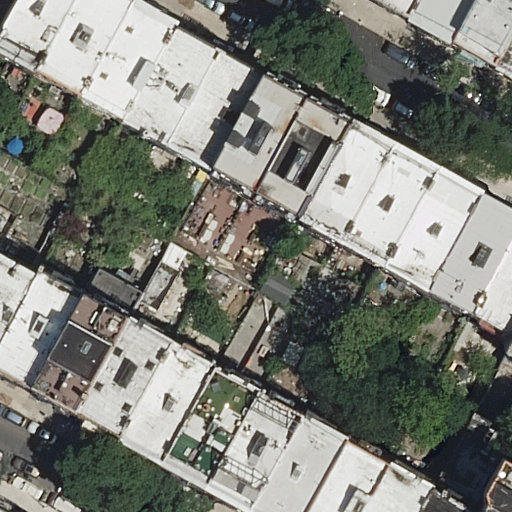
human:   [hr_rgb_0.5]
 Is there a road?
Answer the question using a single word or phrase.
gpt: yes

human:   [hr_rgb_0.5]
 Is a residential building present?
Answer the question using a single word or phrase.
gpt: yes

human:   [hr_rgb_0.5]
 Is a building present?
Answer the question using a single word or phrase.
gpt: yes

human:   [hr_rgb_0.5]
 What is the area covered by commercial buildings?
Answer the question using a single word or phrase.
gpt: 0m2

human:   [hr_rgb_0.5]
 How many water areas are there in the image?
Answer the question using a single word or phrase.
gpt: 0

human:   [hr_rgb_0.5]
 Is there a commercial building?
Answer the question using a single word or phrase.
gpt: no

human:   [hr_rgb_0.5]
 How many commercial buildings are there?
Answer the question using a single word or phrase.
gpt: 0

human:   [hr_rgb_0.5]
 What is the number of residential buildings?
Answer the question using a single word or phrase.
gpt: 29

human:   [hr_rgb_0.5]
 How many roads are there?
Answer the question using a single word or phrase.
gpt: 2

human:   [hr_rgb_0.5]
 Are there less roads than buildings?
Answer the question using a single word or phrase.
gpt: yes

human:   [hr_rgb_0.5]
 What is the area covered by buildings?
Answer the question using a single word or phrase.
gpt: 4236m2

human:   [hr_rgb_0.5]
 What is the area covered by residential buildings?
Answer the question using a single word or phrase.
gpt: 4236m2

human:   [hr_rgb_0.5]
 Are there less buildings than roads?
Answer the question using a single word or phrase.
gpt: no

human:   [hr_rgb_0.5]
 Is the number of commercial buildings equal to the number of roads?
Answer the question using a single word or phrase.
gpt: no

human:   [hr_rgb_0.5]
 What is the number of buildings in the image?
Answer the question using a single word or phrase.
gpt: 29

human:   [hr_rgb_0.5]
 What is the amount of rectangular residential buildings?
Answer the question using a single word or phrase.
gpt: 29

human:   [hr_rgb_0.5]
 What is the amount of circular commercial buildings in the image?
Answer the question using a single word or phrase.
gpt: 0

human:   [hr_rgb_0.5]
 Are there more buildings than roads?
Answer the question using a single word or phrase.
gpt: yes

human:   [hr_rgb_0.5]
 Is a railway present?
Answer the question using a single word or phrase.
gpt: no

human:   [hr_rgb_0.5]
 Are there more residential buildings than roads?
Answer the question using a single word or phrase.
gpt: yes

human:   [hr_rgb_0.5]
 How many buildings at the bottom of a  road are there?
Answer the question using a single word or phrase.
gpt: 21

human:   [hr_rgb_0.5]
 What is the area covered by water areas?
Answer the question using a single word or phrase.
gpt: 0m2

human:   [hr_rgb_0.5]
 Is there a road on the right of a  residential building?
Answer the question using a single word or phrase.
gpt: yes

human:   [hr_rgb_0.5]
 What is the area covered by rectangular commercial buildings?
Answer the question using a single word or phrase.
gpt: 0m2

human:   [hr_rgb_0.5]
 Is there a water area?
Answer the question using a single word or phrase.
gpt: no

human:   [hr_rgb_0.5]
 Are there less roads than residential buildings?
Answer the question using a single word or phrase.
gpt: yes

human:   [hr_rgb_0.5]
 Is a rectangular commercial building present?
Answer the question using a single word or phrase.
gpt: no

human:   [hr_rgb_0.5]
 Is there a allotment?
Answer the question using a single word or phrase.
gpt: no

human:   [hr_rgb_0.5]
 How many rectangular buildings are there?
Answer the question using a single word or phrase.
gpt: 29

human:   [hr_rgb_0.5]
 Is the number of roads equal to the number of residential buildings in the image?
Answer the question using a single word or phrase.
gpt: no

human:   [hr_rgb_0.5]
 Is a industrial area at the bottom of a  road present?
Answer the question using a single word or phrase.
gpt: no

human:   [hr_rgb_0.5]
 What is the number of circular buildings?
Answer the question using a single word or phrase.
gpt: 0

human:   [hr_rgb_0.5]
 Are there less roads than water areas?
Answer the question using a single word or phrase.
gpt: no

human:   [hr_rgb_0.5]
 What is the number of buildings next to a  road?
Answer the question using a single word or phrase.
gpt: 29

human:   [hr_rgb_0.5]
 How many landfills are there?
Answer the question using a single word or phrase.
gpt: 0

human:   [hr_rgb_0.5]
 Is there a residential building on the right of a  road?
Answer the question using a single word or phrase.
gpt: yes

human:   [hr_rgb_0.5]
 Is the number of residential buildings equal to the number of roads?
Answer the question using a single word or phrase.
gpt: no

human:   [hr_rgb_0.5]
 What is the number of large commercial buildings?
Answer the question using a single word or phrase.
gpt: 0

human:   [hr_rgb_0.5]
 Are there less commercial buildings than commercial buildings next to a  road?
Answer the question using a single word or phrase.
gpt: no

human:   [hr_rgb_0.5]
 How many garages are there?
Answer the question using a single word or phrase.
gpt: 0

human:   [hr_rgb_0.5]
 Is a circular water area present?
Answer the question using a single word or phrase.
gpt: no

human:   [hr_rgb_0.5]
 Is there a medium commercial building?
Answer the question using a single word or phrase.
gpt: no

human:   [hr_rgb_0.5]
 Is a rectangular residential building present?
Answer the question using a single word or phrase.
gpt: yes

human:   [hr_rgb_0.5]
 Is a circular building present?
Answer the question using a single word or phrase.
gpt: no

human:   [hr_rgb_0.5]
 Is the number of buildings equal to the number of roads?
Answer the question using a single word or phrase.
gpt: no

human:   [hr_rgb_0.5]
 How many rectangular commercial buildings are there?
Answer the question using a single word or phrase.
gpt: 0

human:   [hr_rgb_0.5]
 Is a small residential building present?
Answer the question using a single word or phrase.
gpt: yes

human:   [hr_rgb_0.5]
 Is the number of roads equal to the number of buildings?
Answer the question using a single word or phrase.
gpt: no

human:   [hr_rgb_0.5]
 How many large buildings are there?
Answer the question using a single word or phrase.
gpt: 0

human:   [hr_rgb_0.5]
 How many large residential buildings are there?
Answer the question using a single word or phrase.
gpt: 0

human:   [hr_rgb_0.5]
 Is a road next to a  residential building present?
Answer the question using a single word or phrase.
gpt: yes

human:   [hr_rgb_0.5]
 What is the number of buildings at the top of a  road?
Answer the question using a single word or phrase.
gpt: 21

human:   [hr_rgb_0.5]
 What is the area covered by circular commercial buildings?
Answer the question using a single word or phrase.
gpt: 0m2

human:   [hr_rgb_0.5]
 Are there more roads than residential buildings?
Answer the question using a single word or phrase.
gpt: no

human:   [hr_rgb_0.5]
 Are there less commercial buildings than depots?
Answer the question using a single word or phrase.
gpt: no

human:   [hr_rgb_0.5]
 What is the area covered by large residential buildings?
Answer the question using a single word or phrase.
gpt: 0m2

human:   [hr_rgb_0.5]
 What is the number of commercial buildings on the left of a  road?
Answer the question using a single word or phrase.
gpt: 0

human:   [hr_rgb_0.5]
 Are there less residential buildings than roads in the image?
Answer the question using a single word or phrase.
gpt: no

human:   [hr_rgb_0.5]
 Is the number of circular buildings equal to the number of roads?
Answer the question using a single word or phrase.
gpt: no

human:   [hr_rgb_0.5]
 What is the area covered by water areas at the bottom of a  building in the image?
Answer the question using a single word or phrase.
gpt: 0m2

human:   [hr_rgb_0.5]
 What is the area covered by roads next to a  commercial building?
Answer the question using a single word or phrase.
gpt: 0m2

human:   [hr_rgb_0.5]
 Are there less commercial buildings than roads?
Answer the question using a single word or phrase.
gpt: yes

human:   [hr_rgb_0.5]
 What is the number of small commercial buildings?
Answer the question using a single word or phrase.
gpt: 0

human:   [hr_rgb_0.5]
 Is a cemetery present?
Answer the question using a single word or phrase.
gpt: no